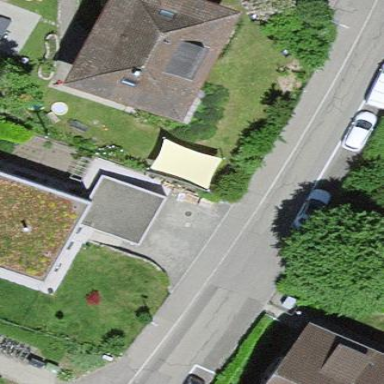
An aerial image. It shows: Residential building.